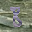
Label: 8